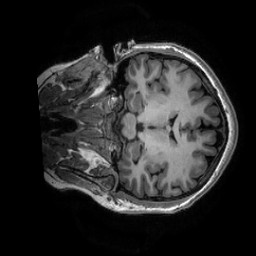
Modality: T1w
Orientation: coronal
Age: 30
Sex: female
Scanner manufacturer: ge
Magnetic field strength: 3 T
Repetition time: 0.0073 s
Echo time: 0.003 s